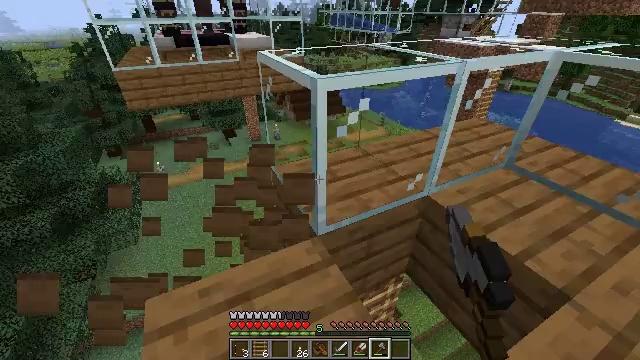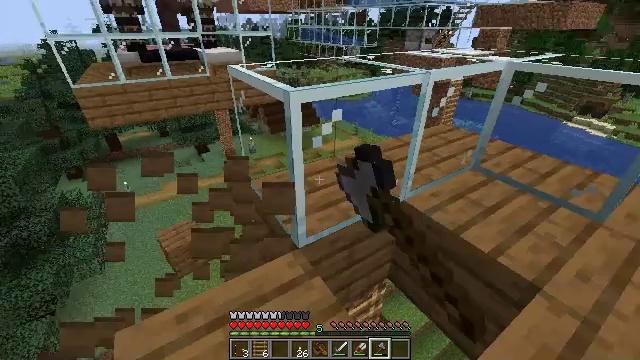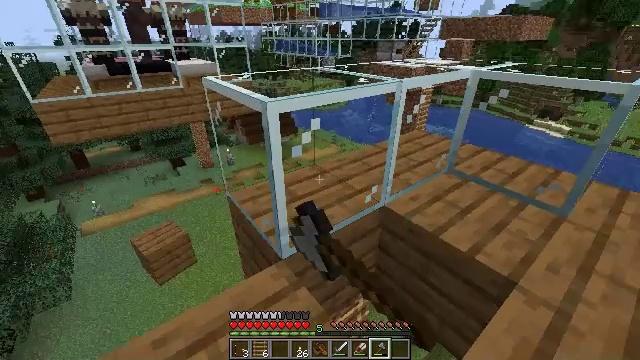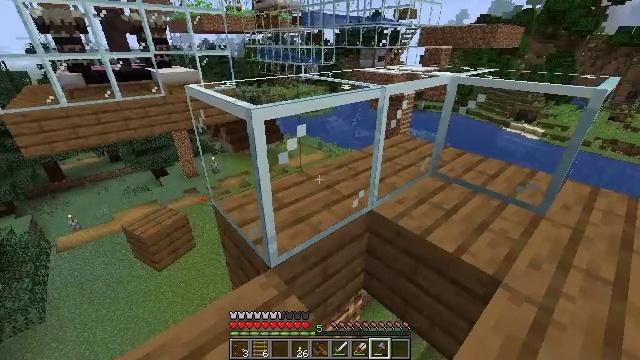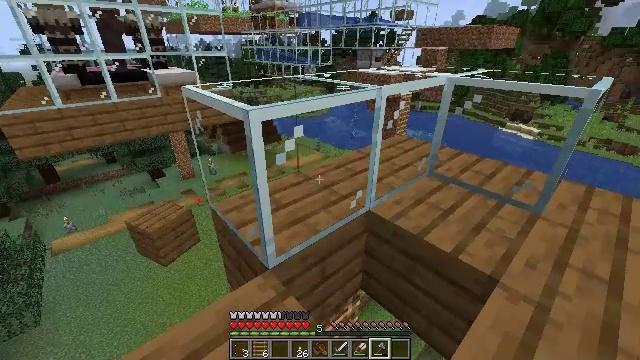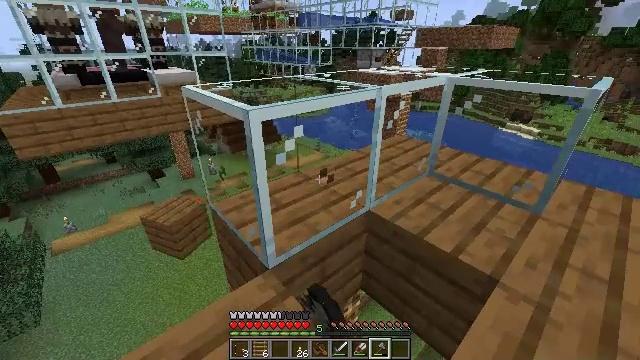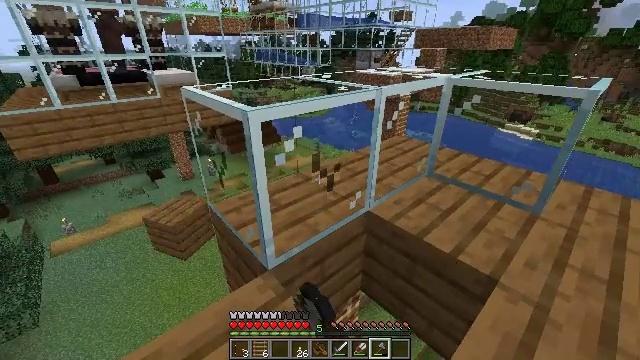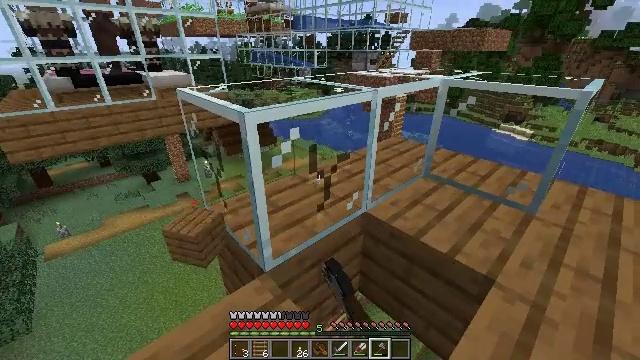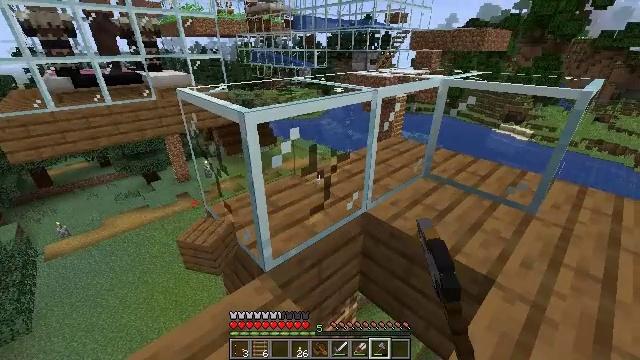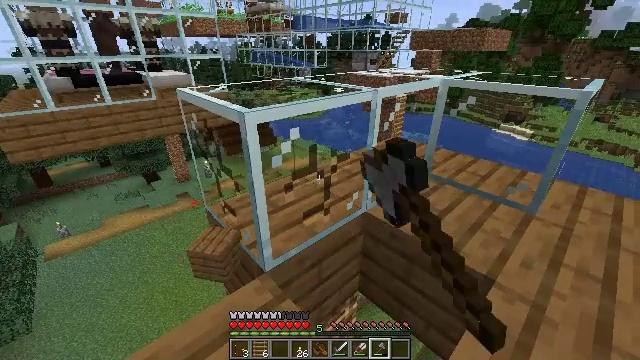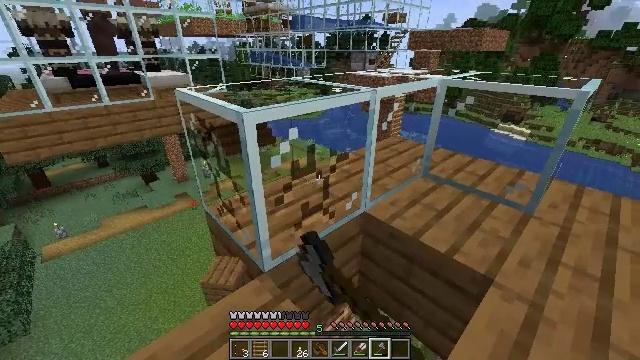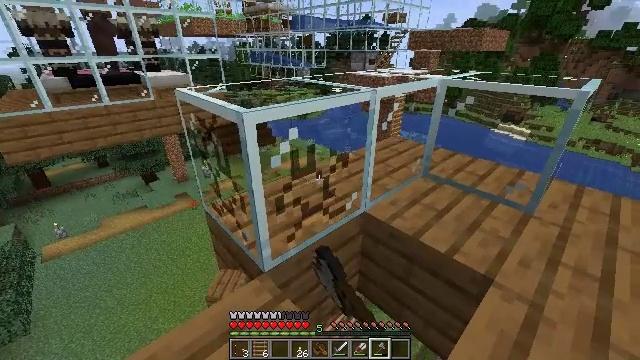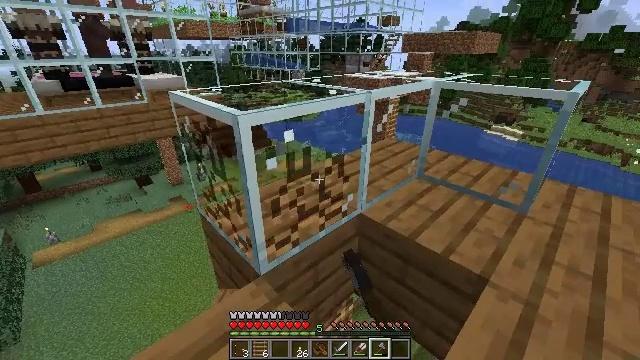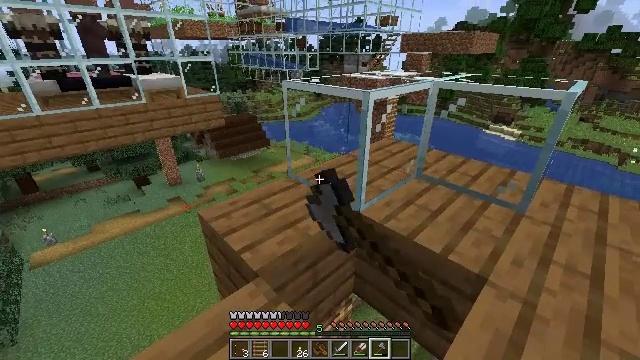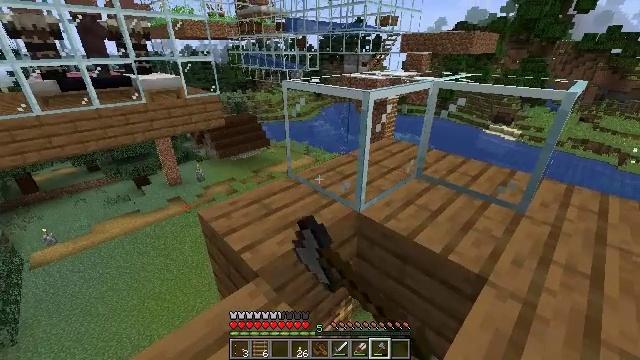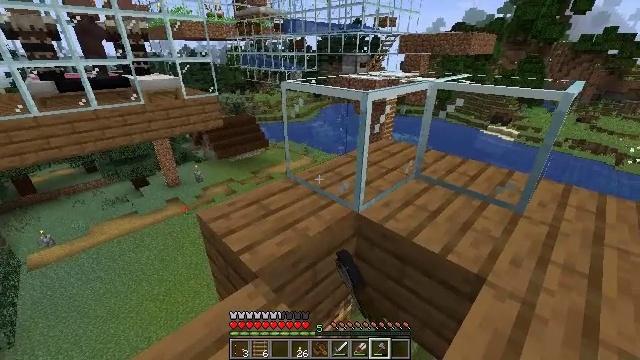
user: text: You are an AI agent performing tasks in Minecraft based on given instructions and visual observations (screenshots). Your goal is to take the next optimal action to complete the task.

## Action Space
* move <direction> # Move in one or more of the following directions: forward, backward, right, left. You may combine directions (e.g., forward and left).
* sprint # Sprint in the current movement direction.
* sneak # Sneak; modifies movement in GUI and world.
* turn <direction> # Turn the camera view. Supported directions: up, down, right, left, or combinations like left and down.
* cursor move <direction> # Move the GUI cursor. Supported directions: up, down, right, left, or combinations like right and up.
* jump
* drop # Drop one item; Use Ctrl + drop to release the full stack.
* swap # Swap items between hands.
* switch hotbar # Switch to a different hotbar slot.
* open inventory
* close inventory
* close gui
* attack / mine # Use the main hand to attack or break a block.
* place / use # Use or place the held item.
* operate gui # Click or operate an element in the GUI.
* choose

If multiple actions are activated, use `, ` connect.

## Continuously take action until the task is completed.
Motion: motion action
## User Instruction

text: Break the glass block.
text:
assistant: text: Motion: sneak, turn right and up, attack / mine
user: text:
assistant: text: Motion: sneak, turn right and up, attack / mine
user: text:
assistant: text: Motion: sneak, turn right and up, attack / mine
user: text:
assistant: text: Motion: sneak, attack / mine
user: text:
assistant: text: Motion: sneak, attack / mine
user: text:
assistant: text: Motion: sneak, attack / mine
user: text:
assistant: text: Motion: sneak, attack / mine
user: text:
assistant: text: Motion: sneak, attack / mine
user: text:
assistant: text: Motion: sneak, attack / mine
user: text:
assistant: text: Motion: sneak, attack / mine
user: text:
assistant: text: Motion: sneak, attack / mine
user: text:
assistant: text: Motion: sneak, turn right, attack / mine
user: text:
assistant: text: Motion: sneak, attack / mine
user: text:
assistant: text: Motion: sneak, attack / mine
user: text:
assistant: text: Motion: sneak, attack / mine
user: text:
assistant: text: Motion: sneak, turn right, attack / mine
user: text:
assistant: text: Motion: sneak, turn right and up, attack / mine
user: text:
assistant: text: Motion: move forward and move right, sneak, turn right, attack / mine
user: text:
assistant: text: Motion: move forward and move right, sneak, attack / mine
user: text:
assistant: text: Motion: move forward and move right, sneak, attack / mine
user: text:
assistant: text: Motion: move forward and move right, sneak, attack / mine
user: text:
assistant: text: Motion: move forward and move right, sneak, attack / mine
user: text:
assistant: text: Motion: move forward and move right, sneak, attack / mine
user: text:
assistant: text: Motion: move forward and move right, sneak, attack / mine
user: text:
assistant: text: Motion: move forward and move right, sneak, attack / mine
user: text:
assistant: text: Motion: move forward and move right, sneak, attack / mine
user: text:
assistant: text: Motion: move forward and move right, sneak, attack / mine
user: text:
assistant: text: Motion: move forward and move right, sneak, turn left, attack / mine
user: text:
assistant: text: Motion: move forward and move right, sneak, turn left, attack / mine
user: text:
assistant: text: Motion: move forward and move right, sneak, attack / mine